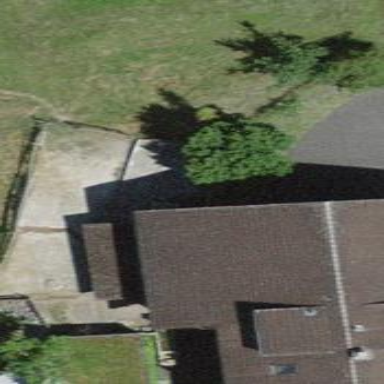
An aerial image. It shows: Farm building.